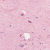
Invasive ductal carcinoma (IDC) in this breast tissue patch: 0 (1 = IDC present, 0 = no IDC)